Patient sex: M
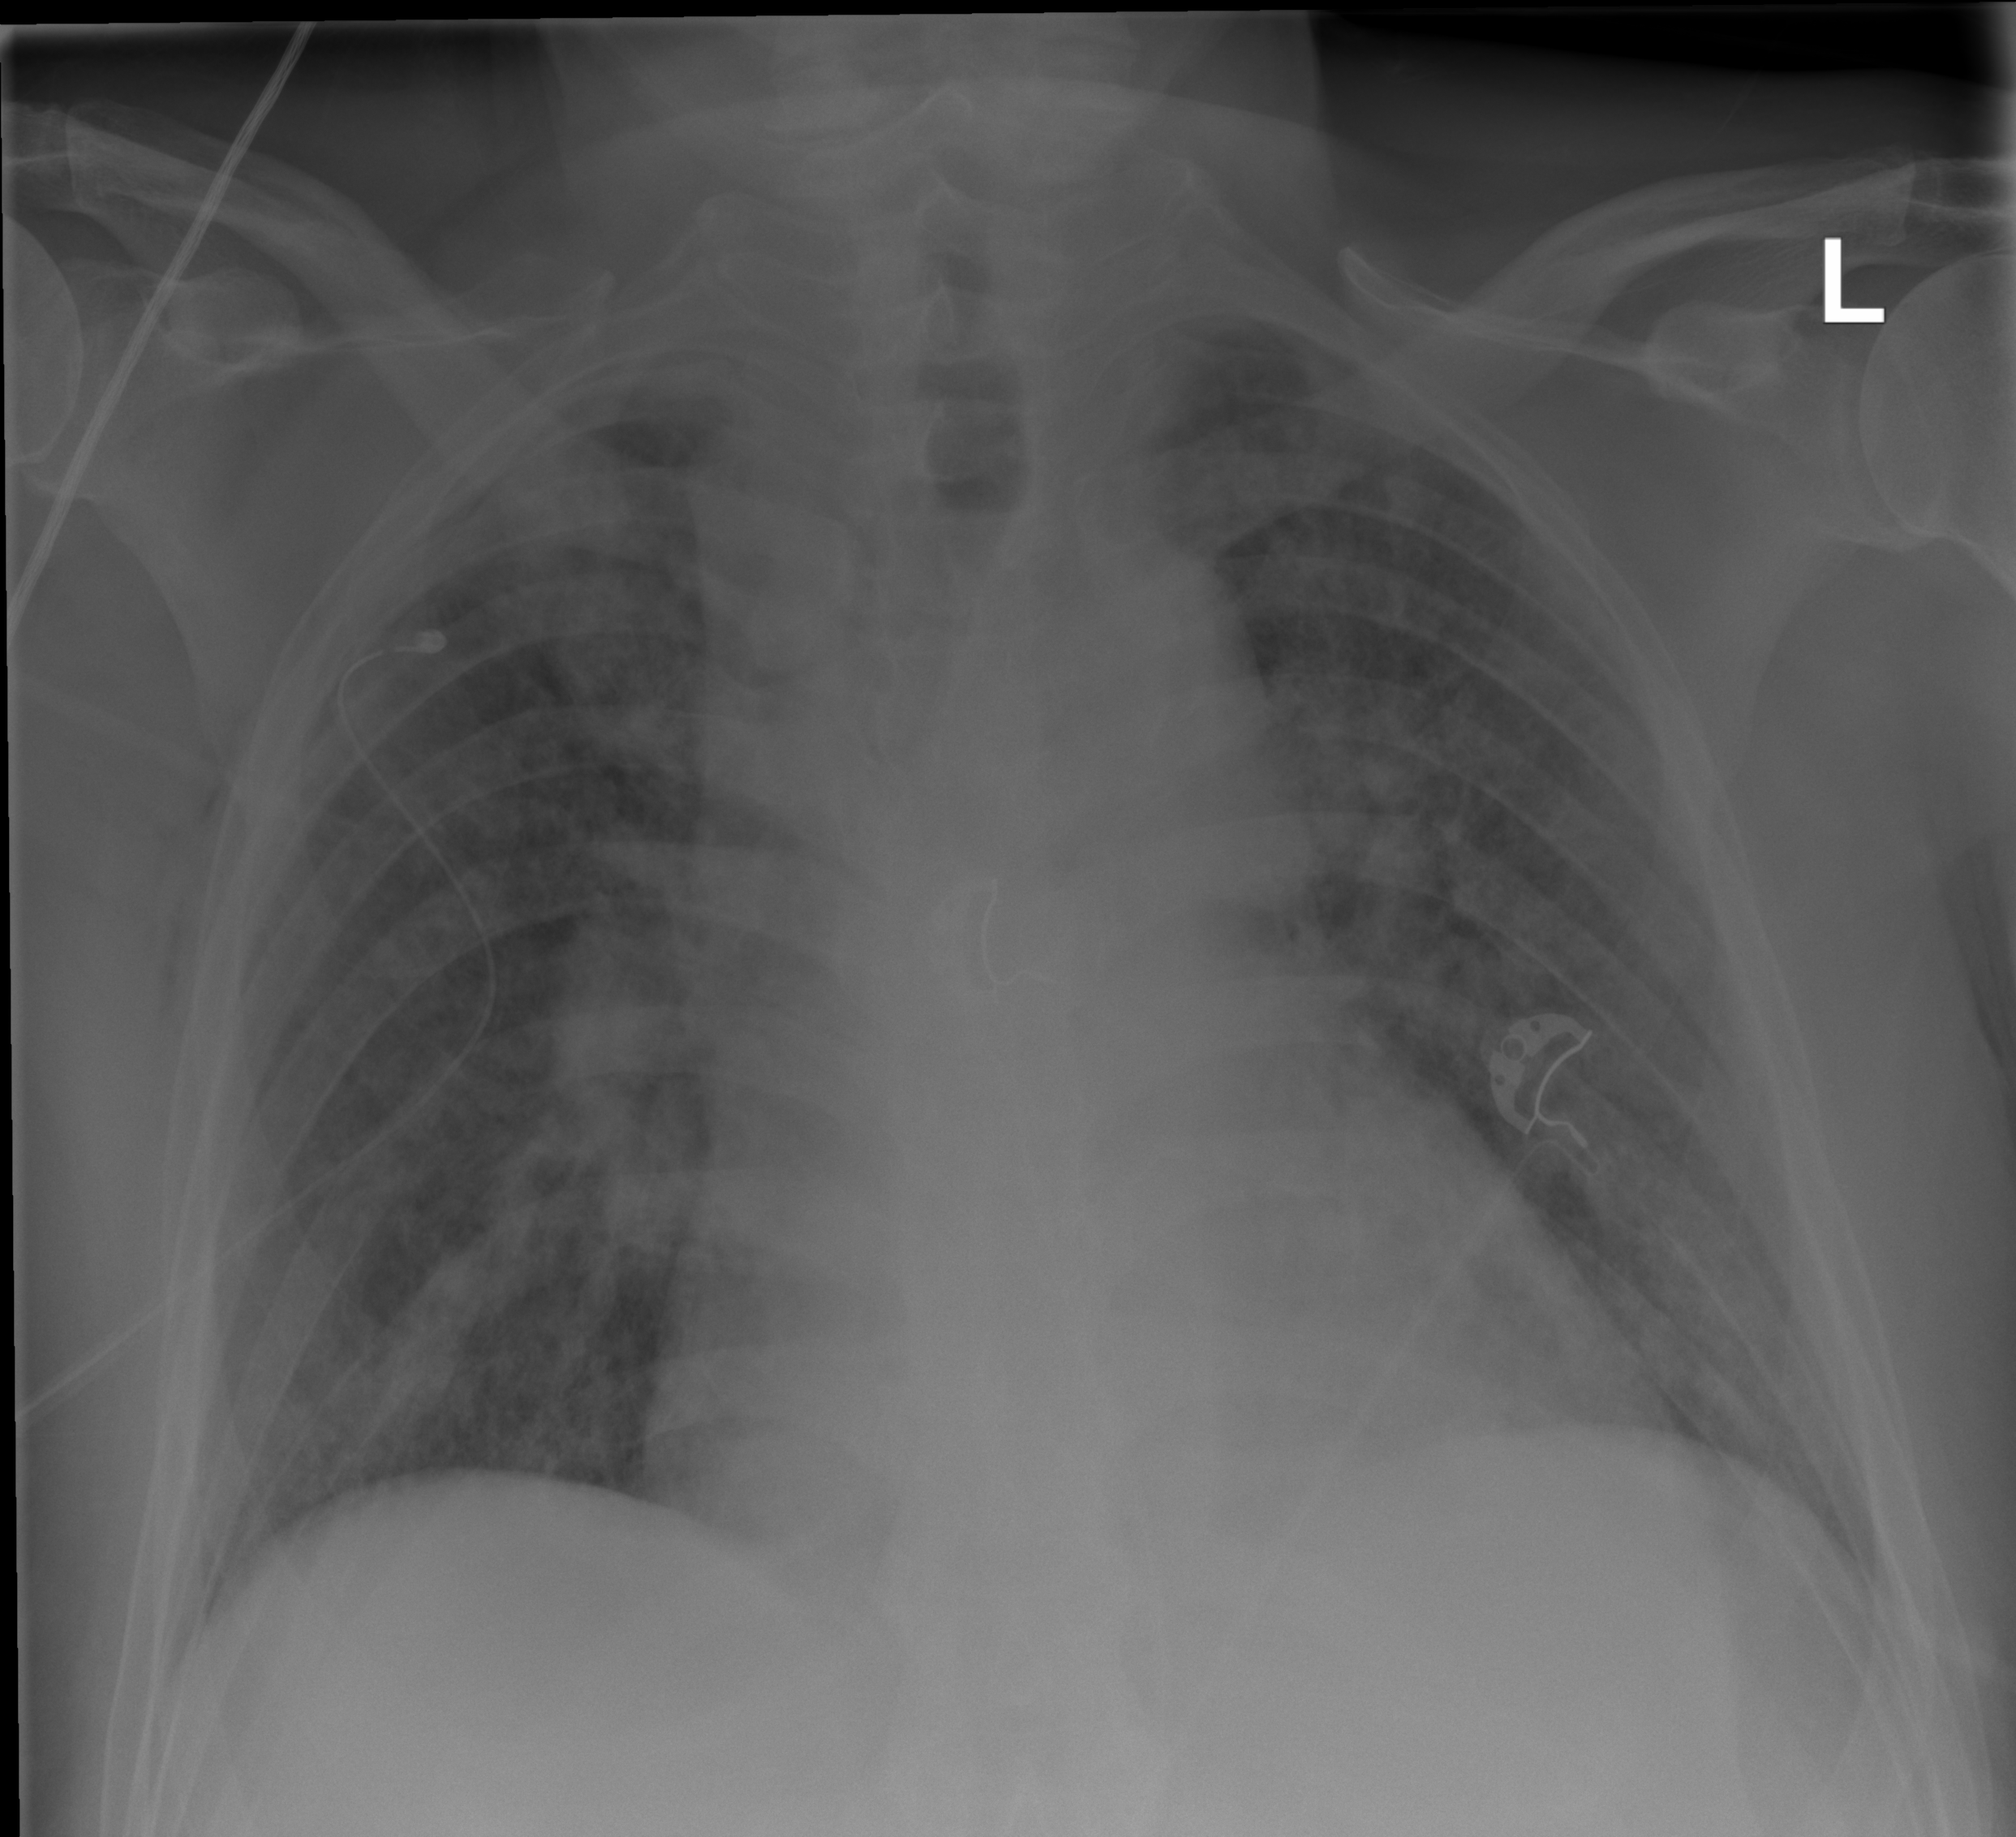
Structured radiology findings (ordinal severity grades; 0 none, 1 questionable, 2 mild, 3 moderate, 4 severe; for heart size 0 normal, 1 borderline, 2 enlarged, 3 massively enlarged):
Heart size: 2
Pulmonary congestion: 0
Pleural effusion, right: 0
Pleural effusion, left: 0
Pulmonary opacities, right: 2
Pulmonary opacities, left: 2
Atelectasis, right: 2
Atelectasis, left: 2